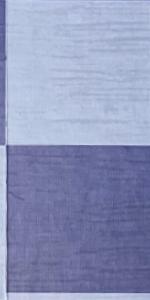
Label: Empty